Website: bh-photo
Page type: store-pickup
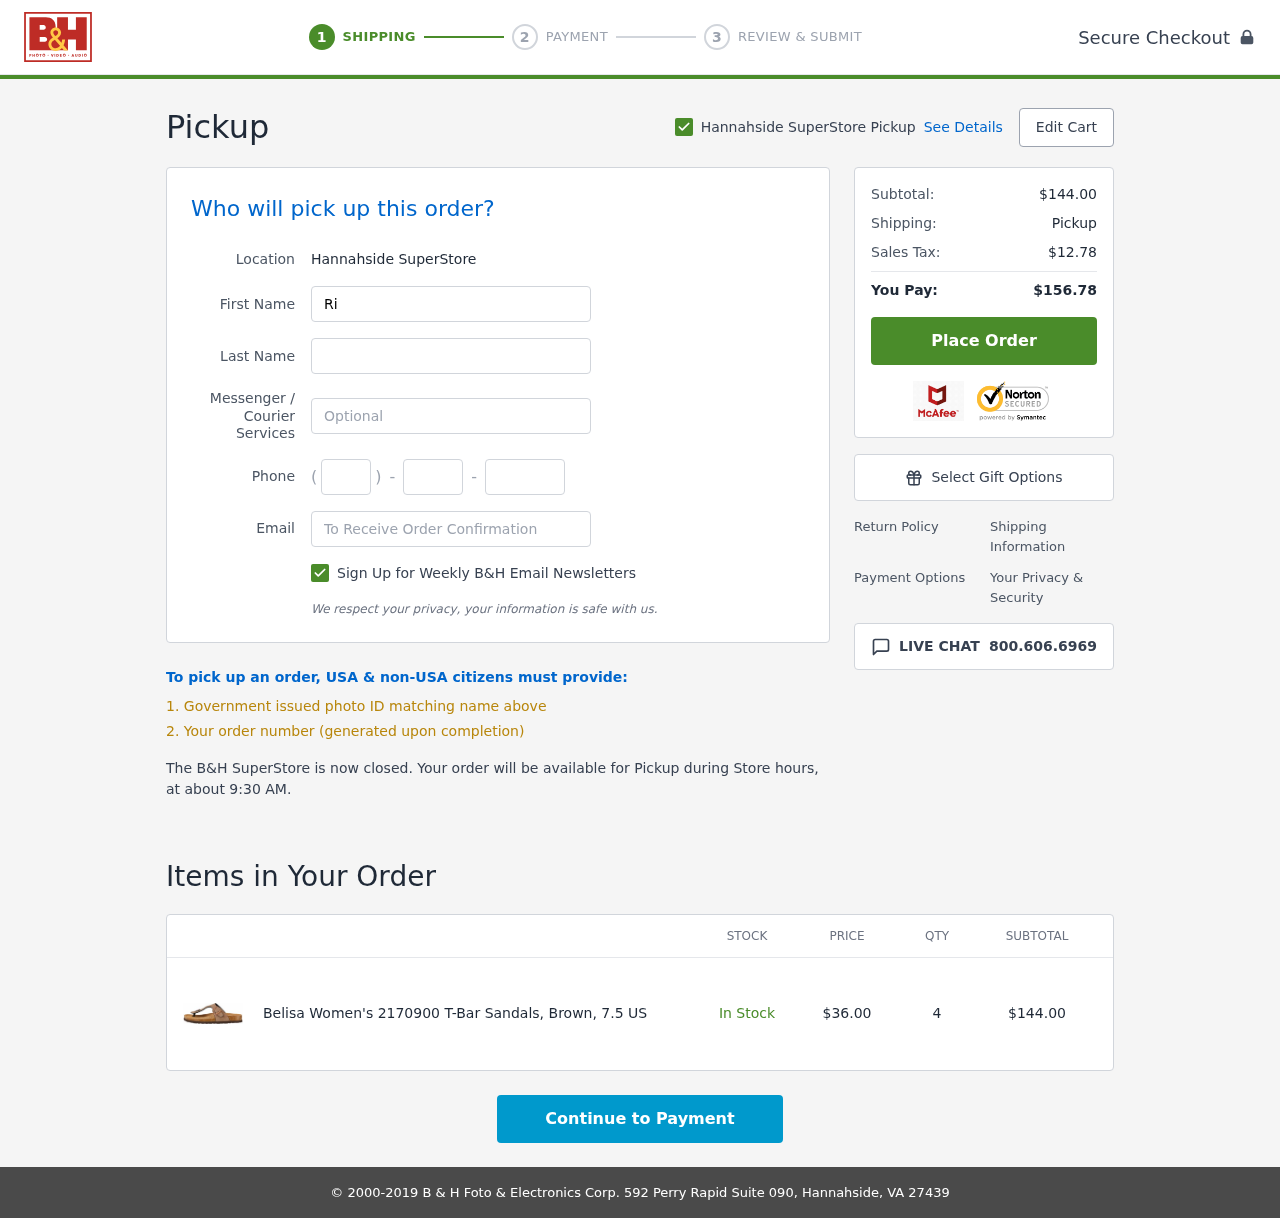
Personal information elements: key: PII_EMAIL
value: ricardohernandez@hotmail.com
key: PII_FIRSTNAME
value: Ricardo
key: PII_LASTNAME
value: Hernandez
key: PII_LOCATION1_CITY
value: Hannahside SuperStore Pickup
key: PII_LOCATION1_CITY
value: Hannahside SuperStore
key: PII_PHONE_AREA
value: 866
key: PII_PHONE_PREFIX
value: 466
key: PII_PHONE_SUFFIX
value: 6603
Product elements: key: PRODUCT1_NAME
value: Belisa Women's 2170900 T-Bar Sandals, Brown, 7.5 US
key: PRODUCT1_PRICE
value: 36
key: PRODUCT1_QUANTITY
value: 4
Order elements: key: ORDER_SUBTOTAL
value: $144.00
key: ORDER_TAX
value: $12.78
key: ORDER_TOTAL
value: $156.78